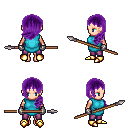
a pixel art fantasy rpg character, female body template, human, light skin, teal tunic, magenta pants, purple left-swept hairstyle, metal gloves, gold boots, spear, four views (front, back, left, right), 2x2 character sprite sheet, small pixel art, hard edges, no anti-aliasing